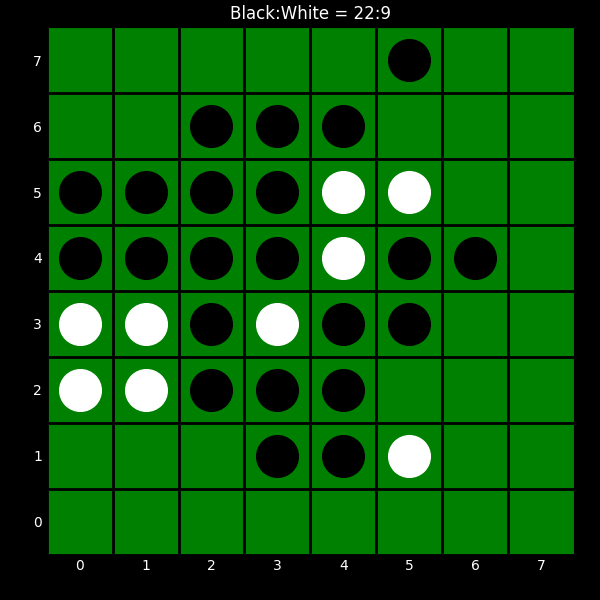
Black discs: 22
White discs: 9